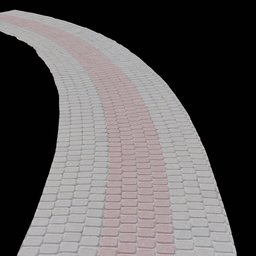
Label: architecture